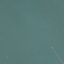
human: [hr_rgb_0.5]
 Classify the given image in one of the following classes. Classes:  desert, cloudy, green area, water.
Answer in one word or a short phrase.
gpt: water